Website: crate-barrel
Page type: orders-overview
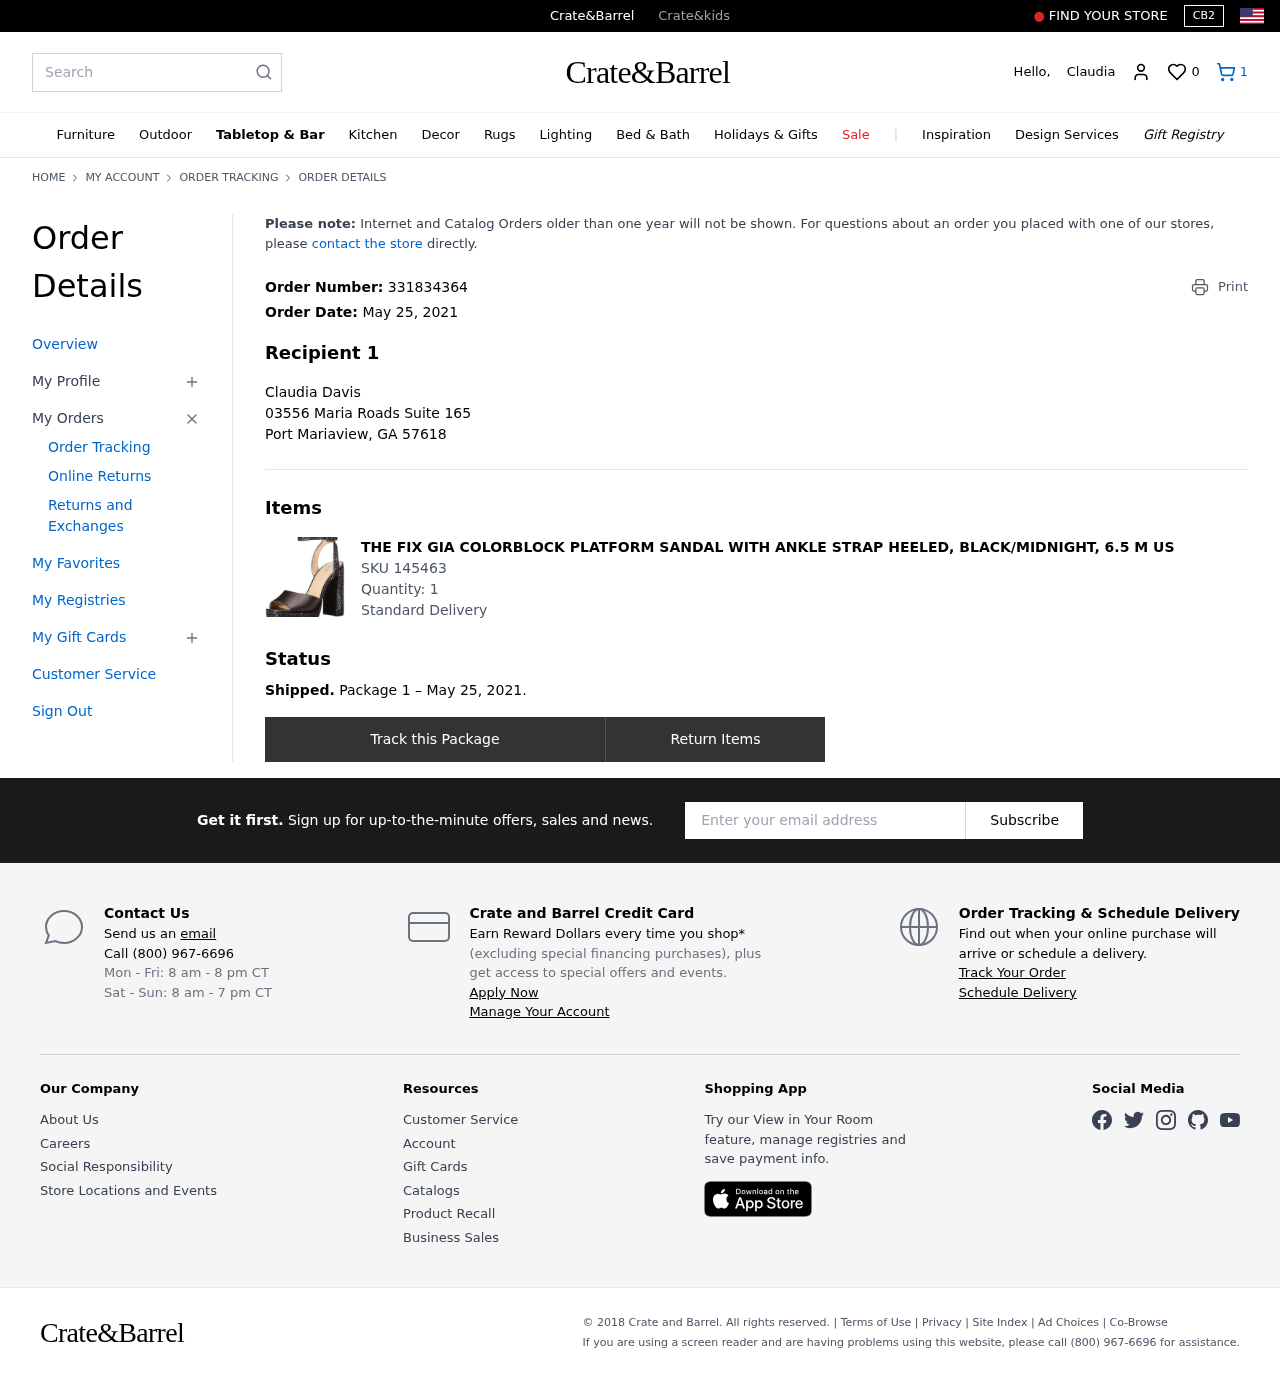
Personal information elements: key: PII_CITY_STATE_ZIP
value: Port Mariaview, GA 57618
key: PII_FIRSTNAME
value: Claudia
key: PII_FULLNAME
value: Claudia Davis
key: PII_STREET
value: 03556 Maria Roads Suite 165
Product elements: key: PRODUCT1_NAME
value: The Fix Gia Colorblock Platform Sandal with Ankle Strap Heeled, Black/Midnight, 6.5 M US
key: PRODUCT1_QUANTITY
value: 1
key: PRODUCT1_SKU
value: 145463
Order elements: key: ORDER_NUM_ITEMS
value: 1
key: ORDER_ID
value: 331834364
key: ORDER_DATE
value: May 25, 2021
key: ORDER_SHIPPING_DATE
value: May 25, 2021
Search elements: key: HEADER_SEARCH
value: Search
Other elements: key: FAVORITES_COUNT
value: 0